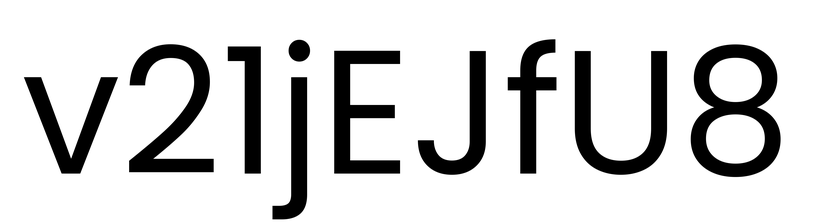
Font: Poppins-Regular